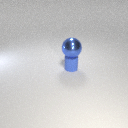
large blue metal sphere above small blue rubber cylinder